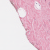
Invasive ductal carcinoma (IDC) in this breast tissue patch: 0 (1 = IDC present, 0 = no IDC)